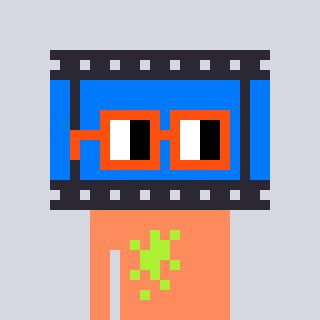
a pixel art character with square orange glasses, a film strip-shaped head and a peachy-colored body on a cool background